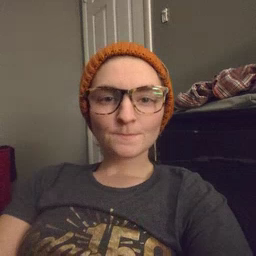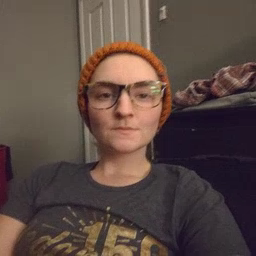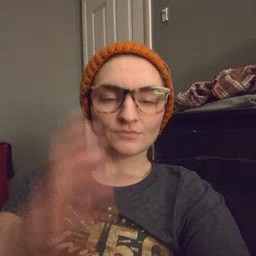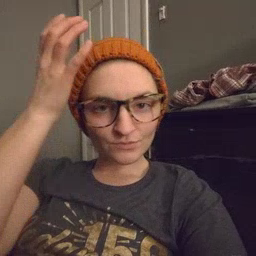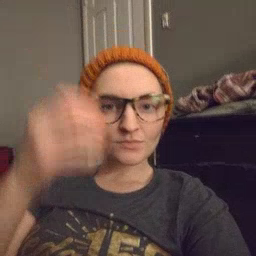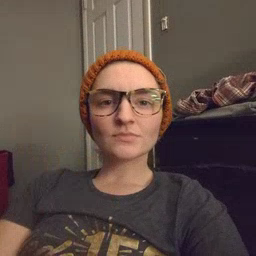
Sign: garbage